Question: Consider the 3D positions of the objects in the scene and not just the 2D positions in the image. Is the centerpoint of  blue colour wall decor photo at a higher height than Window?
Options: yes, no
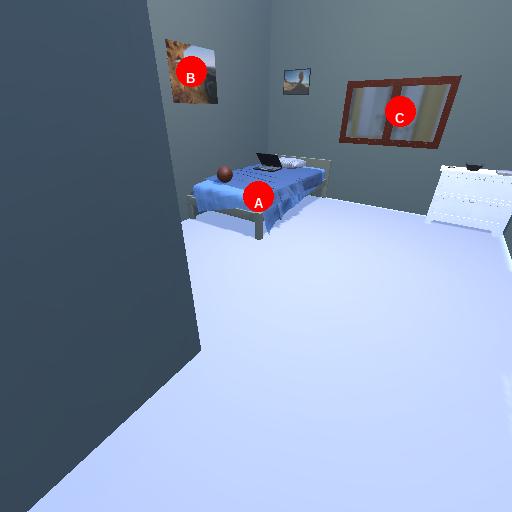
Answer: yes